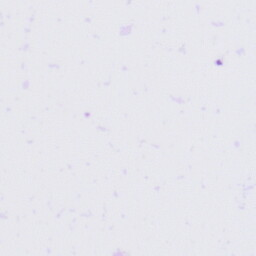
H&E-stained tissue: Tonsil